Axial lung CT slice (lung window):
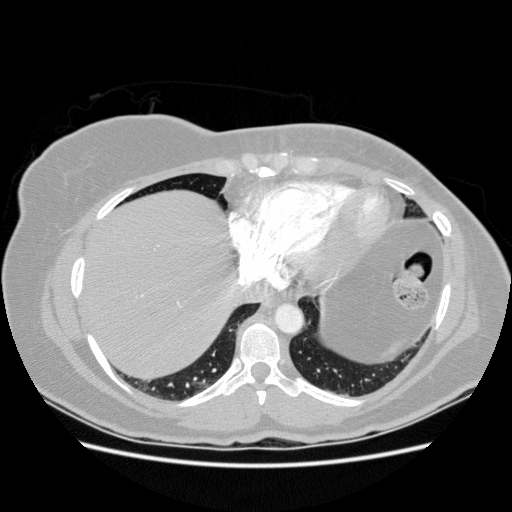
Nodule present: no